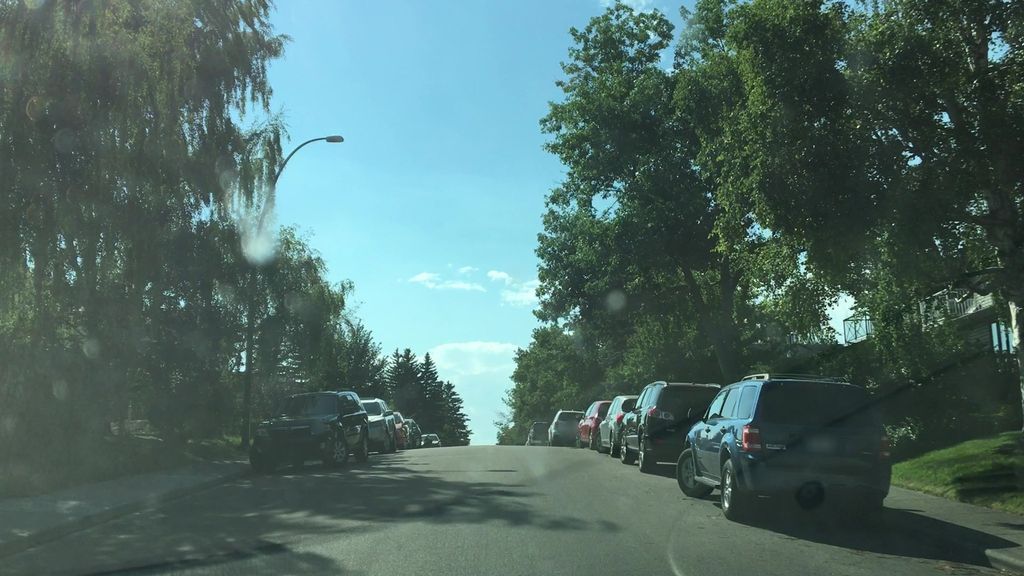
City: calgary